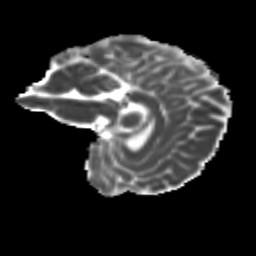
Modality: MD
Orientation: sagittal
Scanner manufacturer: siemens
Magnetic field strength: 3 T
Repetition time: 9.2 s
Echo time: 0.084 s